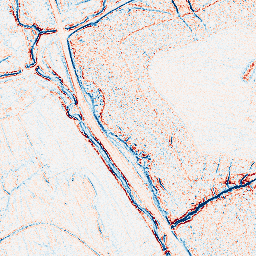
Category: edge_preserving
Decomposition family: bilateral
Decomposition parameters: d: 5
sigma_color: 75
sigma_space: 25
Upsampling method: bspline
Upsampling parameters: scale: 4
Upsampling scale: 4